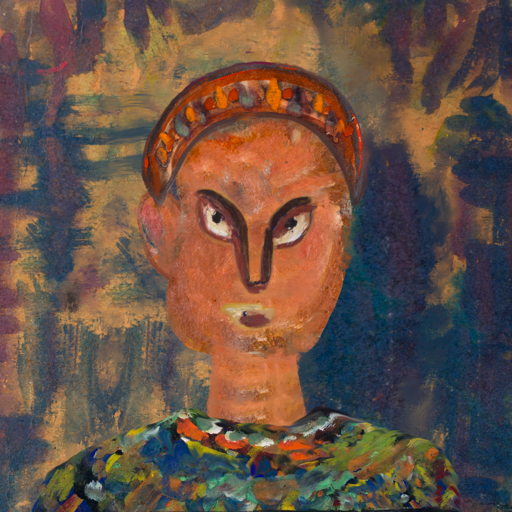
Background: InTheSun, Head And Neck Front: Boggyland, Face Front: After_Raid, Bust: An_Impression, Hair Front: Blank, Head Accessory: Hypocrite, Second Necklace: Blank, Necklace: Blank, Baby: Blank